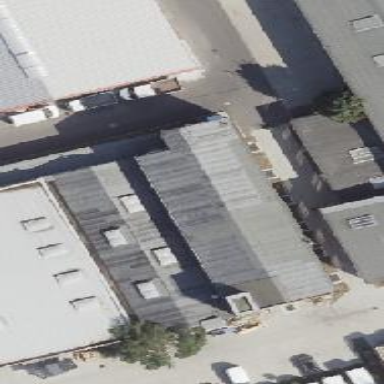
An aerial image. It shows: Industrial building.